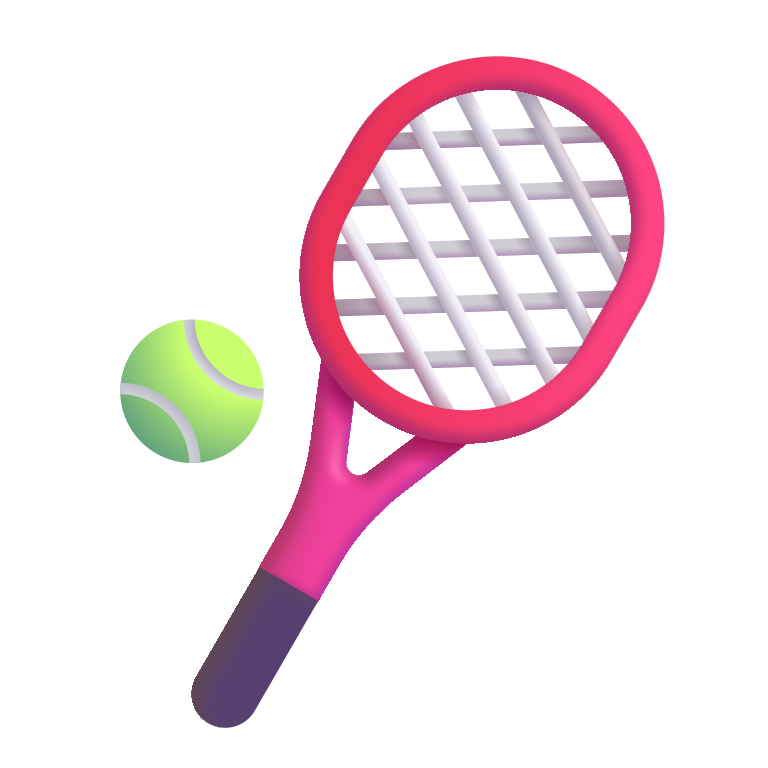
tennis color